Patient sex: M
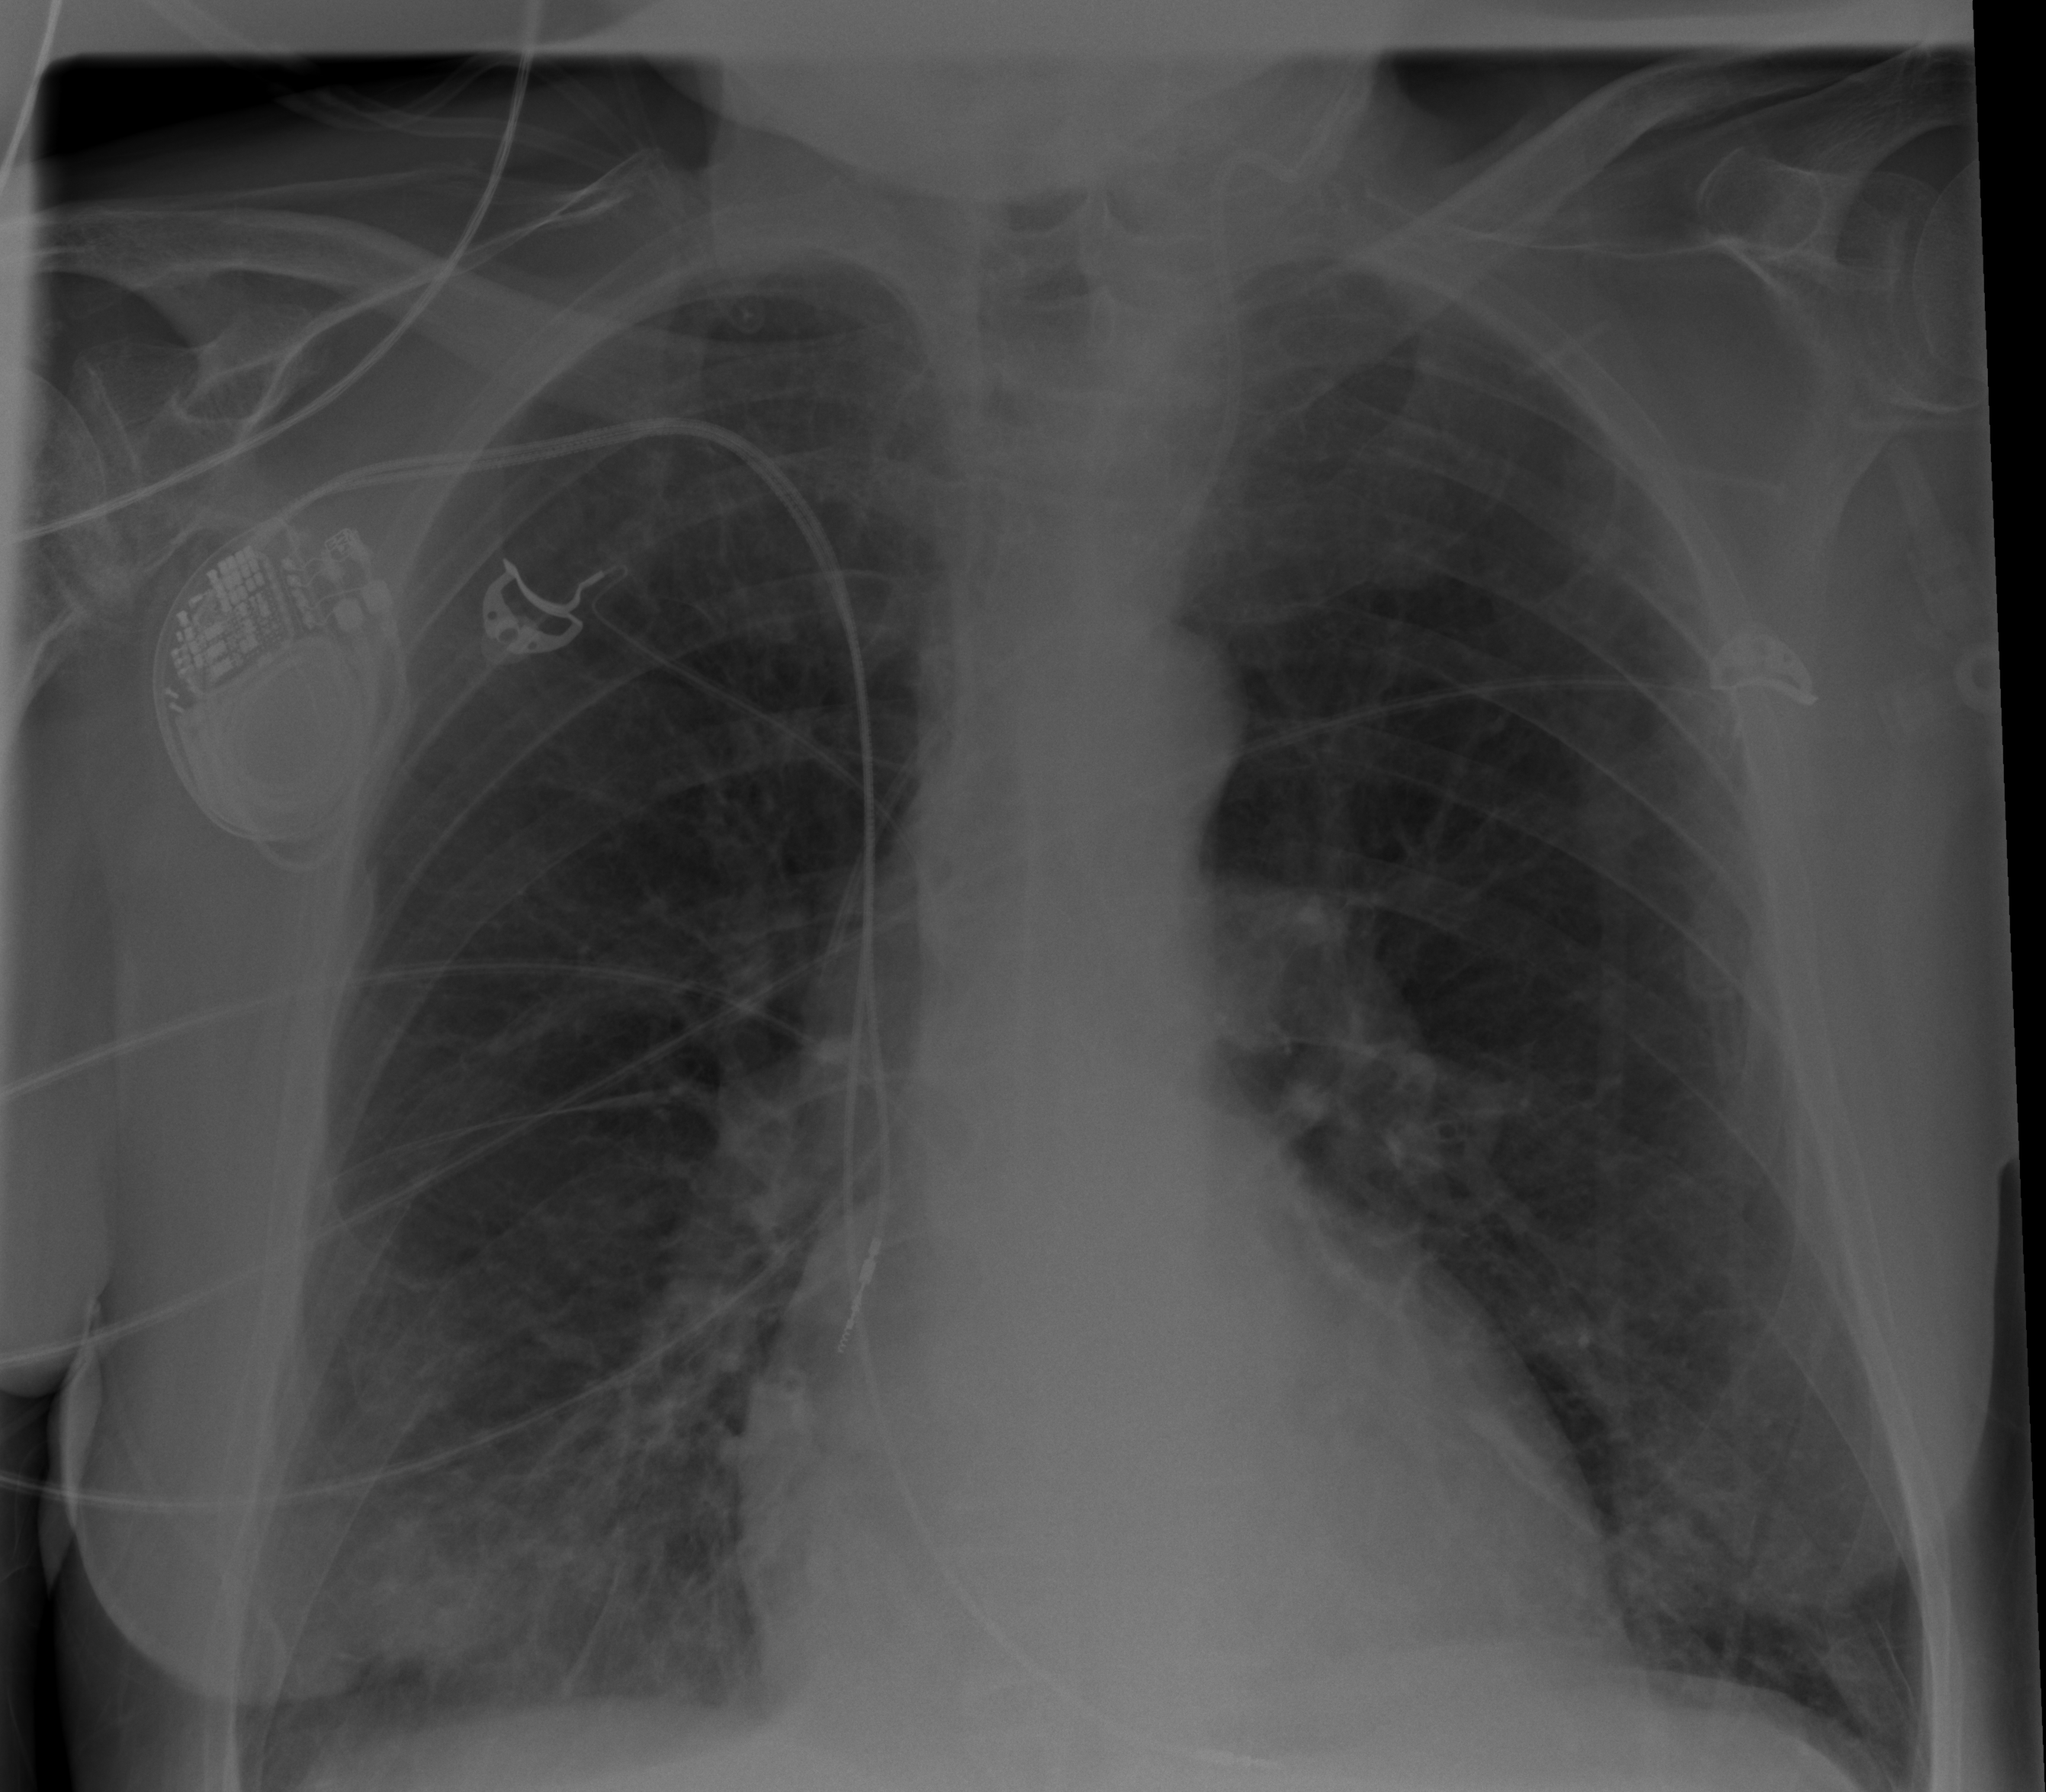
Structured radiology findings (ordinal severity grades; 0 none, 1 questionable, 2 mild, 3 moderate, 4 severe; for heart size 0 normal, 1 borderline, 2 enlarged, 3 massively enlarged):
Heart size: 1
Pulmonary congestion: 0
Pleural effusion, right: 0
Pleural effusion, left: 1
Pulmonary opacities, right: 2
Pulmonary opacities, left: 2
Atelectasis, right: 0
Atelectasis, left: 0